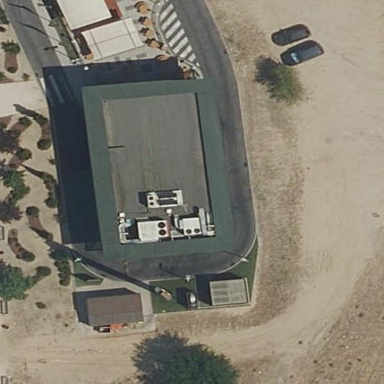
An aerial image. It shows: Fast food restaurant located in building.